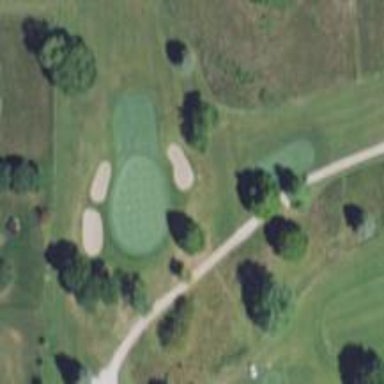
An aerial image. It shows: Golf hole.